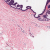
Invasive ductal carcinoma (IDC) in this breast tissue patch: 0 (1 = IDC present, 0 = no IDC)